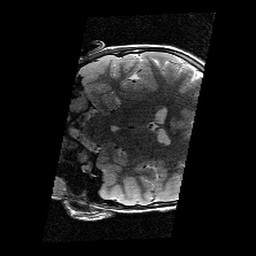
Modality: T2w
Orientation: coronal
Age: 9
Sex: male
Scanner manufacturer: siemens
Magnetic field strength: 3 T
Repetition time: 9.23 s
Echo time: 0.067 s